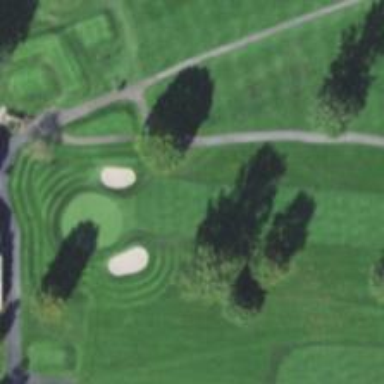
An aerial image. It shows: Golf cartpath that is also road path.